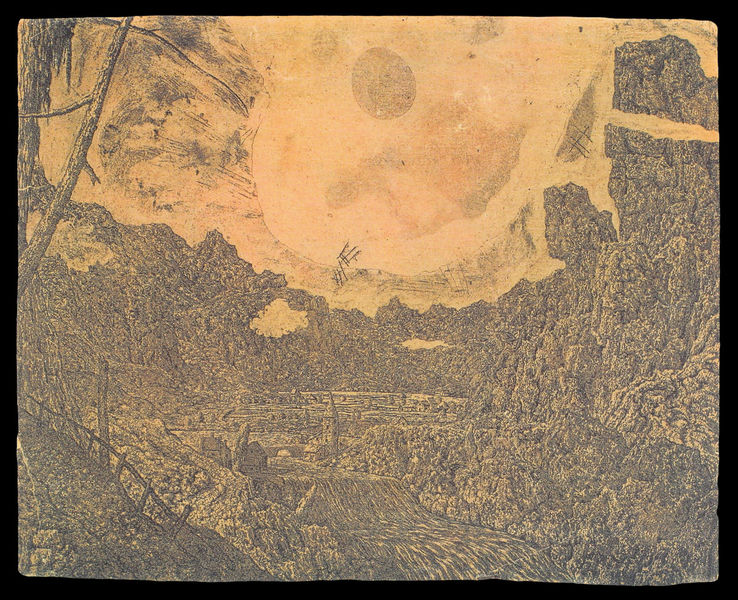
Titel: Flusstal mit einem Wasserfall
Künstler: Hercules Seghers
Institution: Amsterdam, Rijksmuseum
Schlagwörter: baum, berg, himmel, wasser, fluss, gelb, kirchturm, landschaft, zaun, häuser, stamm, brücke, kanal, kirche, sonne, turm, berge, gebirge, modern, dorf, stimmung, mond, radierung, überschwemmung, fahl